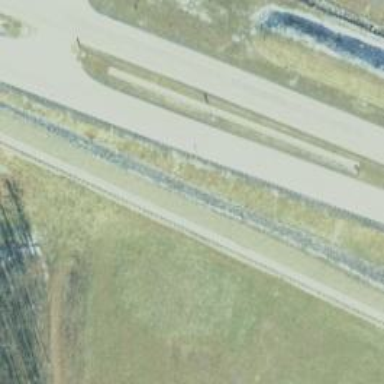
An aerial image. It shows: Escape road.